This is a demodulated (Hilbert-envelope) spectrum computed from a bearing vibration snapshot; the dashed markers indicate where each bearing fault type would appear (BPFO, BPFI, BSF, FTF). What is the most likely bearing condition (normal, inner_race, outer_race, ball)?
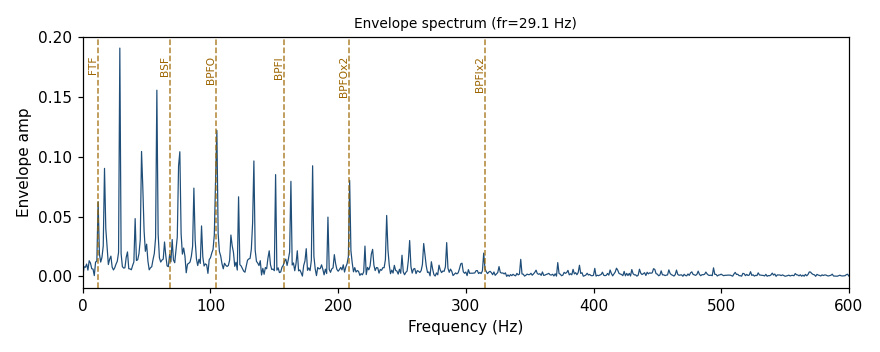
Answer: outer_race